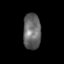
Tissue: skin
Cell type: Epithelial cells
Senescence score: 0.1496
Nuclear area (px): 627
Mean DAPI intensity: 103.257